Field crop: tomato
Growth stage: 1
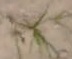
Species: cyperus